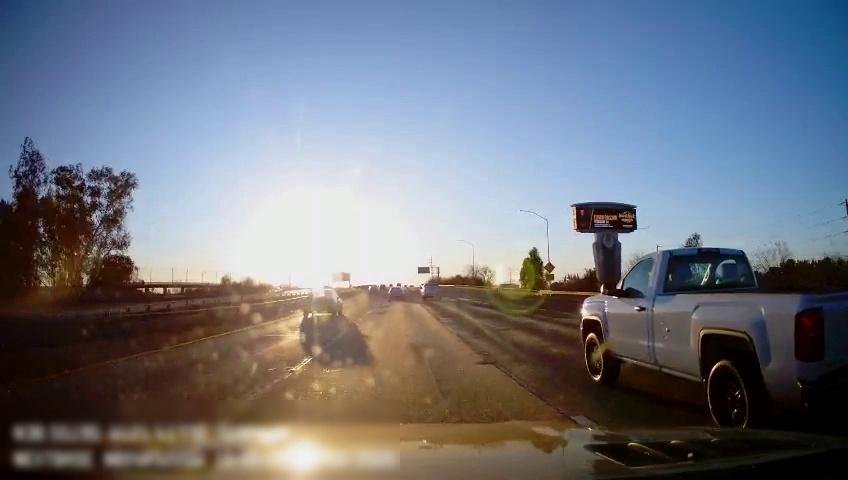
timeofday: Day
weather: Sunny
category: Drivable Space
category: Vehicles | Truck
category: Vehicles | Car
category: Vehicles | Car
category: Vehicles | Car
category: Vehicles | SUV
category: Lanes | Alternate Lane
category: Lanes | Alternate Lane
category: Lanes | Current Lane
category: Lanes | Alternate Lane
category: Traffic | Signs
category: Traffic | Signs
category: Traffic | Signs
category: Traffic | Signs